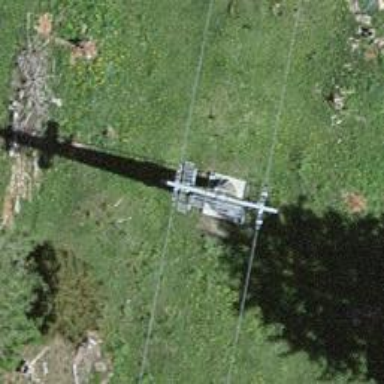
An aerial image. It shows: Pylon for aerialway.